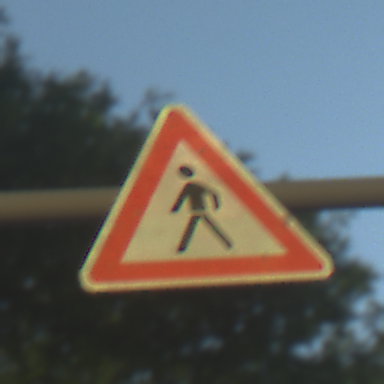
Verkehrszeichen: FussgaengerRechts
Umgebung: Outdoor, RoadRail
Tageszeit: MorningAfternoon
Wetter: Clear
Licht: Natural
Jahreszeit: NotSpecified
Kontrast: HighContrast